Question: I've been able to get pretty far with what I've been wanting to accomplish, and that's to replicate iOS's built in circular photo cropper for the built in contacts app. However, I'm stuck at trying to get my 'CAShapeLayers' made correctly. I'm trying to make a transparent 320 px diameter circle and the rest of the view filled with an 0.9 alpha black background. The circle and rectangle are in the right place, but, the circle is not completely transparent like I need it to be.
I'm lost as to how to fix this. I appreciate your help! Code and screenshot:
'''
- (void)navigationController:(UINavigationController *)navigationController didShowViewController:(UIViewController *)viewController animated:(BOOL)animated
{
if ([navigationController.viewControllers count] == 3)
{
CGRect screenRect = [[UIScreen mainScreen] bounds];
CGFloat screenHeight = screenRect.size.height;
UIView *plCropOverlay = [[[viewController.view.subviews objectAtIndex:1]subviews] objectAtIndex:0];
plCropOverlay.hidden = YES;
CAShapeLayer *circleLayer = [CAShapeLayer layer];
if (screenHeight == 568)
{
[circleLayer setPosition:CGPointMake(0.0f,124.0f)];
}
else
{
[circleLayer setPosition:CGPointMake(0.0f,80.0f)];
}
UIBezierPath *path = [UIBezierPath bezierPathWithOvalInRect:
CGRectMake(0.0f, 0.0f, 320.0f, 320.0f)];
[circleLayer setPath:[path CGPath]];
[circleLayer setFillColor:[[UIColor whiteColor] CGColor]];
circleLayer.opacity = 0.7f;
// Set to 0.7f to show for screenshot purposes; setting to 0.0 would make it invisible and blend in with the below rectangleLayer.
CAShapeLayer *rectangleLayer = [CAShapeLayer layer];
UIBezierPath *path2 = [UIBezierPath bezierPathWithRect:CGRectMake(0.0f, 0.0f, 320.0f, screenHeight - 72)];
[rectangleLayer setPath:[path2 CGPath]];
[rectangleLayer setFillColor:[[UIColor blackColor] CGColor]];
[rectangleLayer setOpacity:0.9f];
[rectangleLayer addSublayer:circleLayer];
[[viewController.view layer] addSublayer:rectangleLayer];
UILabel *moveLabel = [[UILabel alloc]initWithFrame:CGRectMake(0, 10, 320, 50)];
[moveLabel setText:@"Move and Scale"];
[moveLabel setTextAlignment:NSTextAlignmentCenter];
[moveLabel setTextColor:[UIColor whiteColor]];
[viewController.view addSubview:moveLabel];
}
}
'''

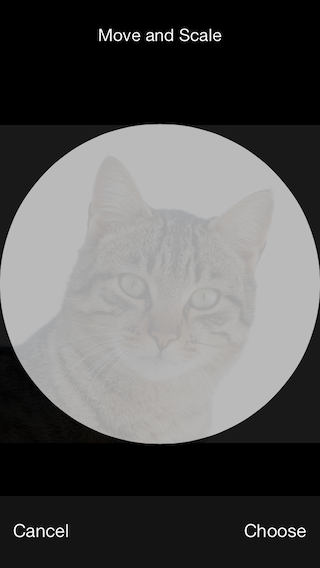
Answer: Resolved code:
'''
- (void)navigationController:(UINavigationController *)navigationController didShowViewController:(UIViewController *)viewController animated:(BOOL)animated
{
if ([navigationController.viewControllers count] == 3)
{
CGFloat screenHeight = [[UIScreen mainScreen] bounds].size.height;
UIView *plCropOverlay = [[[viewController.view.subviews objectAtIndex:1]subviews] objectAtIndex:0];
plCropOverlay.hidden = YES;
int position = 0;
if (screenHeight == 568)
{
position = 124;
}
else
{
position = 80;
}
CAShapeLayer *circleLayer = [CAShapeLayer layer];
UIBezierPath *path2 = [UIBezierPath bezierPathWithOvalInRect:
CGRectMake(0.0f, position, 320.0f, 320.0f)];
[path2 setUsesEvenOddFillRule:YES];
[circleLayer setPath:[path2 CGPath]];
[circleLayer setFillColor:[[UIColor clearColor] CGColor]];
UIBezierPath *path = [UIBezierPath bezierPathWithRoundedRect:CGRectMake(0, 0, 320, screenHeight-72) cornerRadius:0];
[path appendPath:path2];
[path setUsesEvenOddFillRule:YES];
CAShapeLayer *fillLayer = [CAShapeLayer layer];
fillLayer.path = path.CGPath;
fillLayer.fillRule = kCAFillRuleEvenOdd;
fillLayer.fillColor = [UIColor blackColor].CGColor;
fillLayer.opacity = 0.8;
[viewController.view.layer addSublayer:fillLayer];
UILabel *moveLabel = [[UILabel alloc]initWithFrame:CGRectMake(0, 10, 320, 50)];
[moveLabel setText:@"Move and Scale"];
[moveLabel setTextAlignment:NSTextAlignmentCenter];
[moveLabel setTextColor:[UIColor whiteColor]];
[viewController.view addSubview:moveLabel];
}
}
'''